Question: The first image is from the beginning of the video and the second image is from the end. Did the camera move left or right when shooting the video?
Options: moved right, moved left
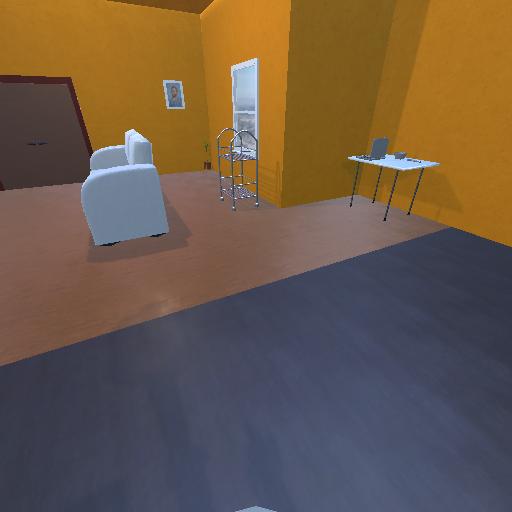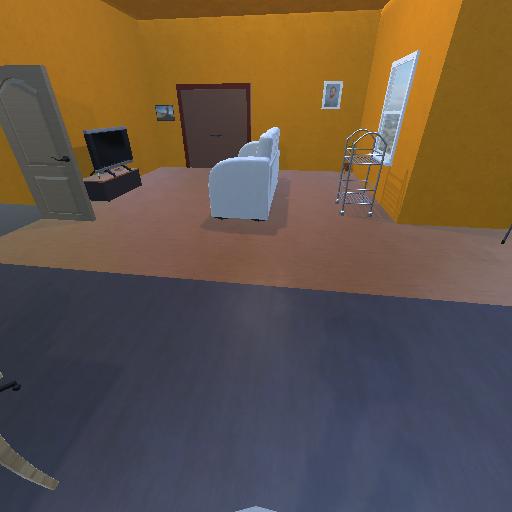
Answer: moved right